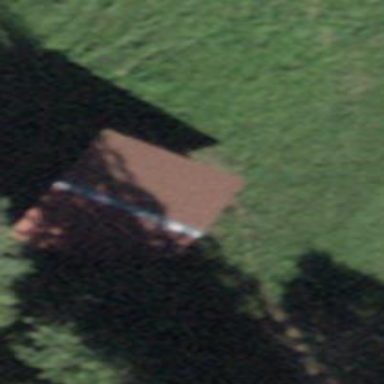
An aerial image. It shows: Rural barn.